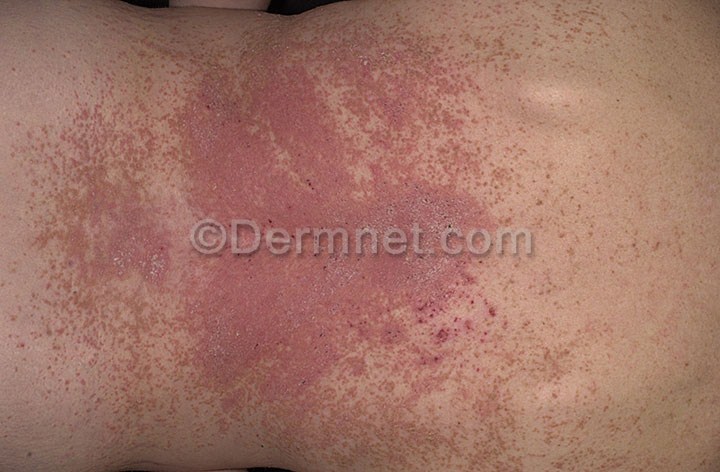
Disease: Bullous Disease Photos